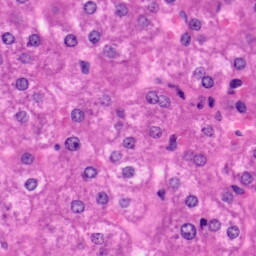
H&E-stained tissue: Liver